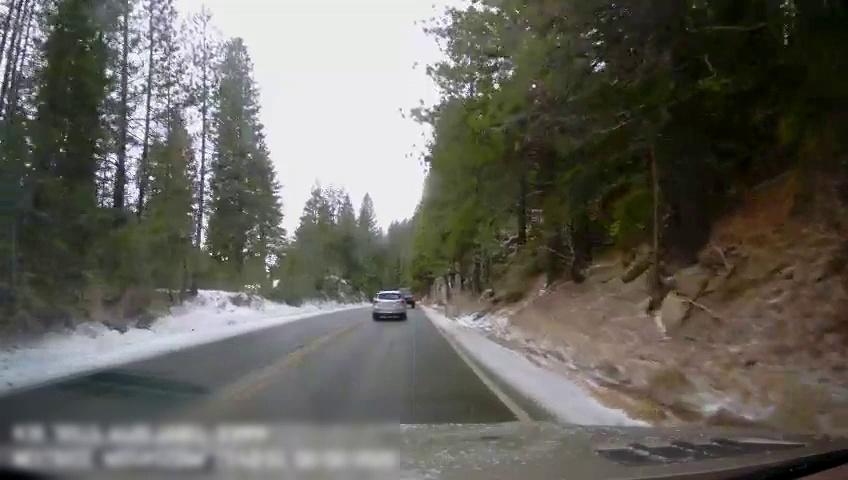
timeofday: Day
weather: Snowy
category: Drivable Space
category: Vehicles | Truck
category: Vehicles | SUV
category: Lanes | Current Lane